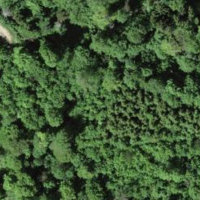
EUNIS habitat code: 41
Species observed at this site:
Lathyrus vernus